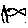
Label: fish